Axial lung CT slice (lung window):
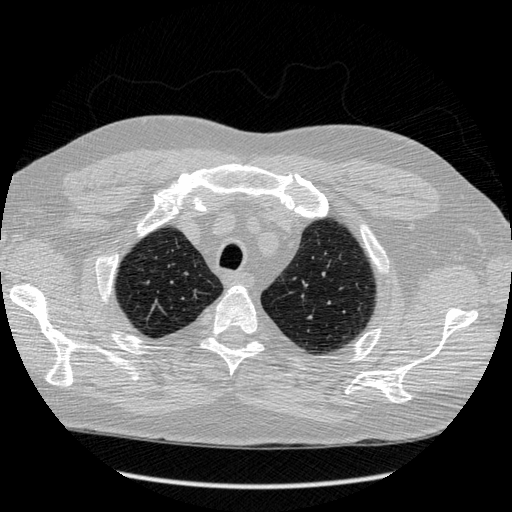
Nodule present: no